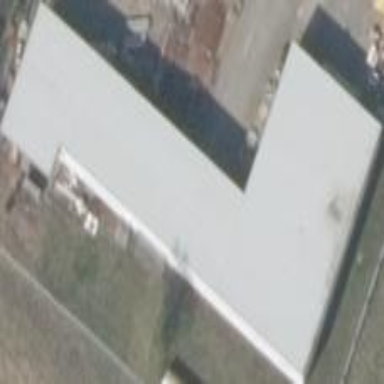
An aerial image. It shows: Warehouse.